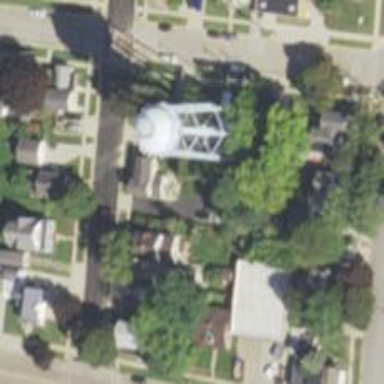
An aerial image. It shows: Water tower that is man-made.